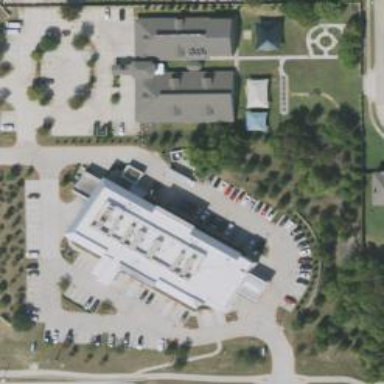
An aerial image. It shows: Hospital providing healthcare services.